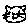
Label: cat